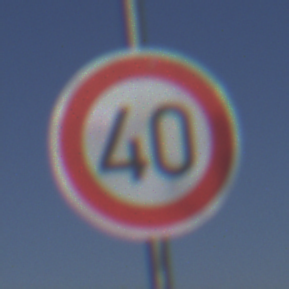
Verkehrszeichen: Geschwindigkeit40
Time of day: MorningAfternoon
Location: Outdoor (Nature)
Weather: Clear
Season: NotSpecified
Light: Natural